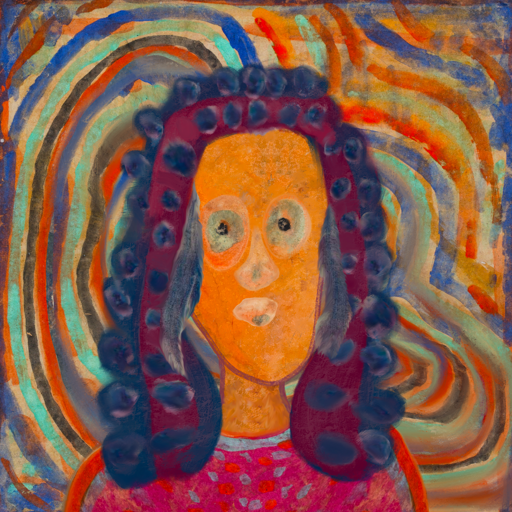
Background: Sisters, Head And Neck Front: Hypocrite, Face Front: Childish, Bust: Sisters, Hair Front: Hill_Girl, Head Accessory: Blank, Second Necklace: Blank, Necklace: Blank, Baby: Blank